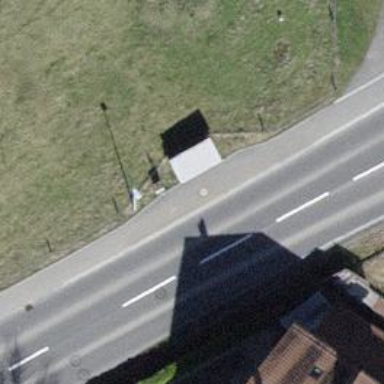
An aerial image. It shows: Bus stop with sheltered platform for public transport.